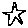
Label: star